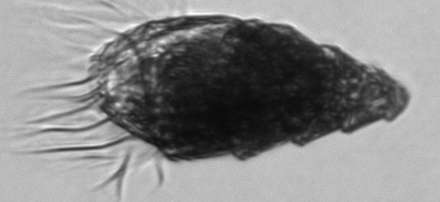
Label: Laboea_strobila